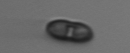
Label: pennate